如图，已知点 $P$ 为椭圆 $\frac{x^2}{25} + \frac{y^2}{9} = 1$ 在第一象限内的任意一点，过椭圆的右顶点 $A$ 和上顶点 $B$ 分别作与 $y$ 轴和 $x$ 轴的平行线交于 $C$，过 $P$ 引 $BC$、$AC$ 的平行线交 $AC$ 于 $N$，交 $BC$ 于 $M$，交 $AB$ 于 $D$、$E$ 矩形 $PMCN$ 的面积是 $S_1$，三角形 $PDE$ 的面积是 $S_2$，则 $S_1:S_2 =$ \underline{\quad\quad\quad}。
【解答】
\noindent \textbf{【答案】} $\boldsymbol{1}$

\noindent \textbf{【分析】}
设 $P(x_0,y_0)$，用 $x_0,y_0$ 分别表示矩形 $PMCN$ 的面积 $S_1$ 和 $\triangle PDE$ 的面积 $S_2$，再利用椭圆方程化简，即可求得比值。

\noindent \textbf{【详解】}
设 $P(x_0,y_0)$（$x_0 > 0, y_0 > 0$），由椭圆方程 $\frac{x^2}{25} + \frac{y^2}{9} = 1$ 得：
\[
9x_0^2 + 25y_0^2 = 225 \tag{1}
\]

椭圆右顶点 $A(5,0)$，上顶点 $B(0,3)$，因此矩形 $PMCN$ 的边长为：
$|PM| = 3 - y_0$，$|PN| = 5 - x_0$，
则矩形面积：
\[
S_1 = |PM| \cdot |PN| = (3 - y_0)(5 - x_0) = 15 - 3x_0 - 5y_0 + x_0y_0
\]

直线 $AB$ 的截距式方程为 $\frac{x}{5} + \frac{y}{3} = 1$，
点 $E$ 横坐标为 $x_0$，代入直线方程得纵坐标：$y_E = 3\left(1 - \frac{x_0}{5}\right)$，
点 $D$ 纵坐标为 $y_0$，代入直线方程得横坐标：$x_D = 5\left(1 - \frac{y_0}{3}\right)$。

因此：
\[
|PE| = y_0 - y_E = y_0 - 3\left(1 - \frac{x_0}{5}\right) = \frac{3x_0 + 5y_0 - 15}{5}
\]
\[
|PD| = x_0 - x_D = x_0 - 5\left(1 - \frac{y_0}{3}\right) = \frac{3x_0 + 5y_0 - 15}{3}
\]

三角形 $PDE$ 的面积：
\[
\begin{aligned}
S_2 &= \frac{1}{2}|PE| \cdot |PD| \\
&= \frac{1}{2} \cdot \frac{3x_0 + 5y_0 - 15}{5} \cdot \frac{3x_0 + 5y_0 - 15}{3} \\
&= \frac{1}{30}(3x_0 + 5y_0 - 15)^2 \\
&= \frac{1}{30}(9x_0^2 + 25y_0^2 + 225 + 30x_0y_0 - 90x_0 - 150y_0)
\end{aligned}
\]

将式 (1) $9x_0^2 + 25y_0^2 = 225$ 代入上式：
\[
\begin{aligned}
S_2 &= \frac{1}{30}(225 + 225 + 30x_0y_0 - 90x_0 - 150y_0) \\
&= \frac{1}{30}(450 + 30x_0y_0 - 90x_0 - 150y_0) \\
&= 15 - 3x_0 - 5y_0 + x_0y_0
\end{aligned}
\]

因此 $S_1 = S_2$，故 $S_1:S_2 = 1$。

综上，答案为 $\boldsymbol{1}$。

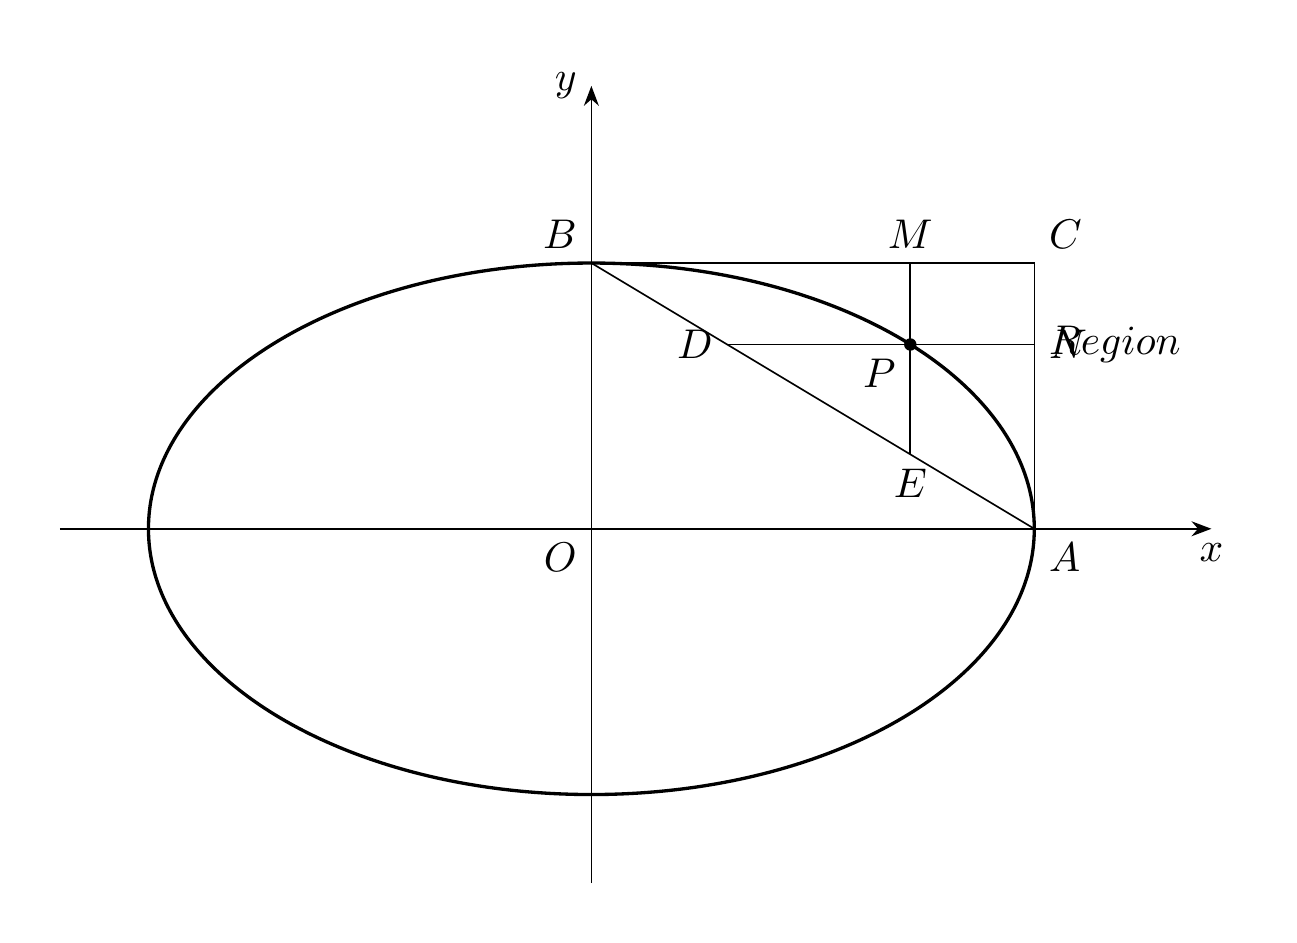